Question: EDIT:
Not a duplicate, atleast not the same problem as the guy in the question linked, he called string.replace(...) without storing the results. I used replace instead of replaceALL which allows the usage of Regular Expressions
I am currently facing a weird problem. I am trying to remove all whitespace from a string. But somehow it doesn't work for me. Here is a screenshot of it function I am using and the results I get from the debugger:

Here is the function i am using:
'''
public static boolean contentCompare(String s1, String s2) {
String s3 = s1.replace("\s", "");
s3 = s3.replace("\\n", "");
s3 = s3.replace("\n", "");
return s1.equals(s2);
}
'''
When debugging it i get these values for s1 and s3:
's1:
WLS-Thread-Pool
WLS-Thread-Pool
Client
Client
DBS-Conn-Pool
DBS-Conn-Pool
DBS-Process-Pool
DBS-Process-Pool
WLS-CPU
WLS-CPU
DBS-PQ
DBS-PQ
DBS-CPU
DBS-CPU
DBS-I/O
DBS-I/O
'
's3:
WLS-Thread-Pool
WLS-Thread-Pool
Client
Client
DBS-Conn-Pool
DBS-Conn-Pool
DBS-Process-Pool
DBS-Process-Pool
WLS-CPU
WLS-CPU
DBS-PQ
DBS-PQ
DBS-CPU
DBS-CPU
DBS-I/O
DBS-I/O
'
Any ideas why the '
' are not being removed?
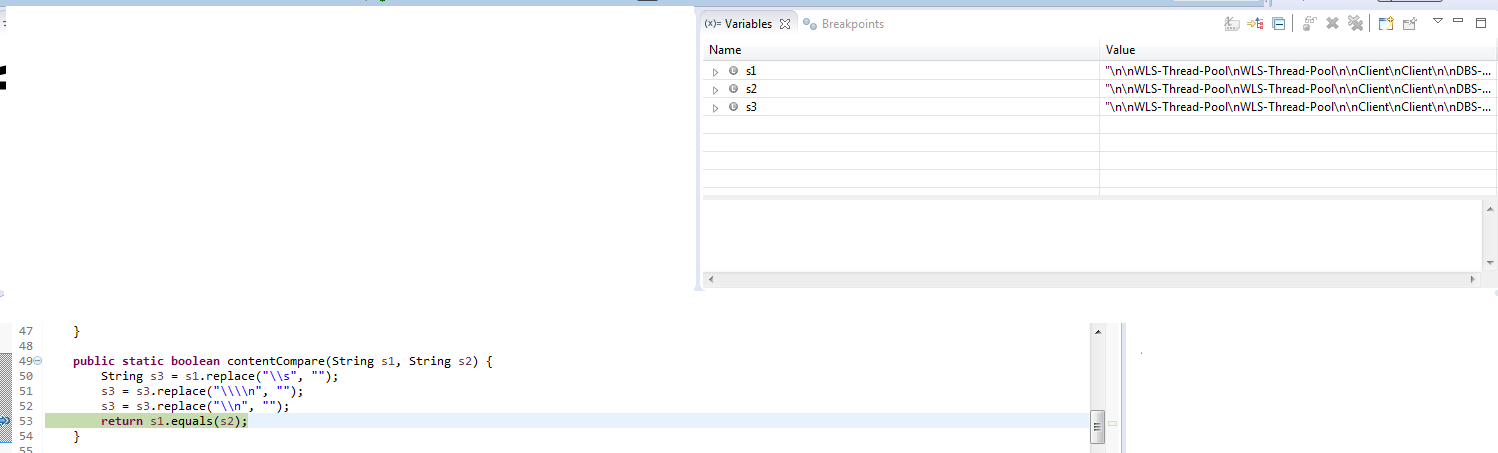
Answer: Use
'''
s3.replaceAll("
","");
'''
instead of
'''
s3.replace("
","");
'''